Question: i want to create an query builder to generate report query dynamically
assume that we have something like this in DB to store Tasks

i write this method in my repository
'''
public IQueryable<T> fnExecute<T>(params Expression<Func<T, bool>>[] perdicates) where T : class
{
try
{
IQueryable<T> queryable = Context.Set<T>();
foreach (var clause in perdicates)
{
queryable = queryable.Where(clause);
}
return queryable;
}
catch (Exception exp)
{
fnLogExceptions(exp);
}
return null;
}
'''
well in the code u can easily use something like this
'''
var result = fnExecute<DB.TestTable>(
s=>s.Id < 113,
s=>s.LastName.Contains("txtFoo")
);
'''
and what i want to do is : in each task i read the EntityName in DB
and create the predicates by its operators ^_^
here is the problem :
is there anyway that i can invoke my method by set the T type dynamically at run time and generate predicate Expressions dynamically by entity Property Name.
thanks in advance
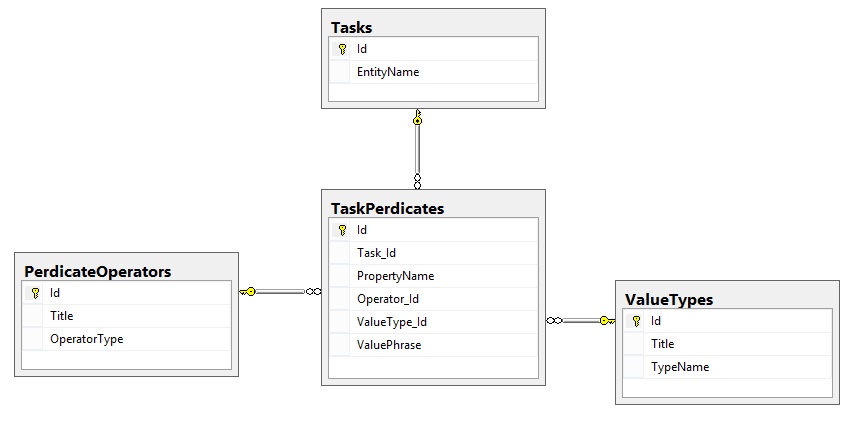
Answer: You can use reflection + Expression methods. Example:
'''
Type t = typeof(DB.TestTable);
var s = Expression.Parameter(t, "s");
var l1 = Expression.Lambda(
typeof(Func<,>).MakeGenericType(t, typeof(bool)),
Expression.LessThan(
Expression.PropertyOrField(s, "Id"),
Expression.Constant(113)
),
s
);
var query = repo.GetType()
.GetMethod("fnExecute")
.MakeGenericMethod(t).Invoke(repo, new object[] {l1});
'''
It should give you equivalent of:
'''
var query = fnExecute<DB.TestTable>(s=>s.Id < 113);
'''